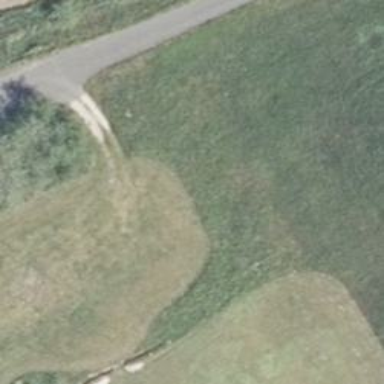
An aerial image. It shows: Track with grass surface of grade 2 quality.